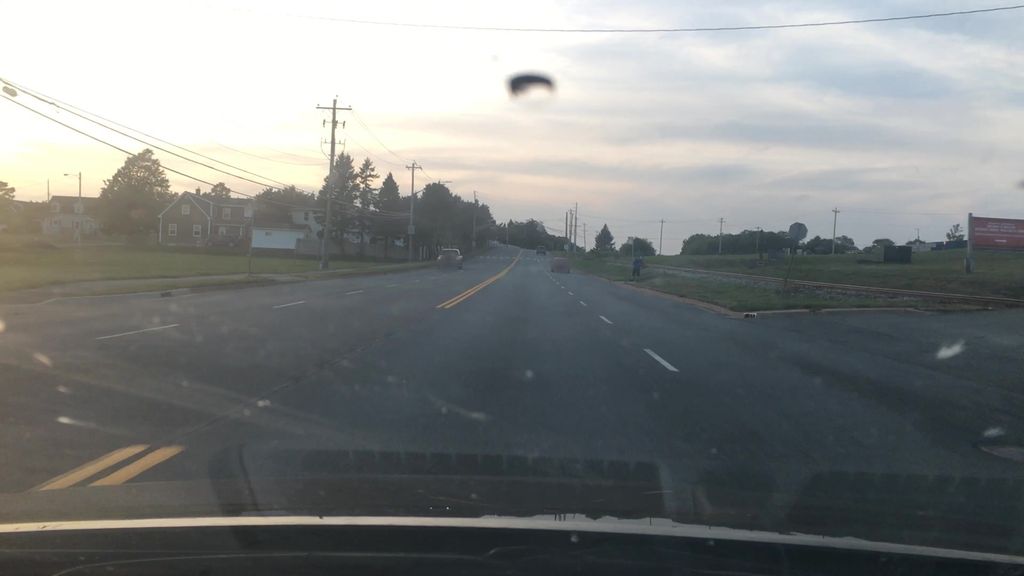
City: halifax